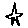
Label: star